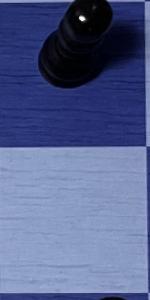
Label: Empty